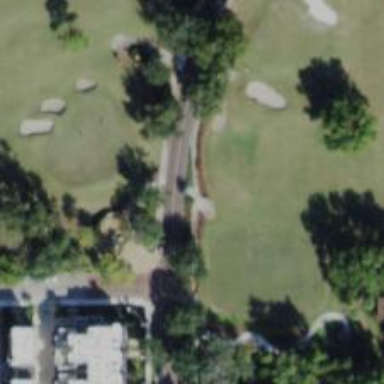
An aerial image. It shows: Pathway for golfing.